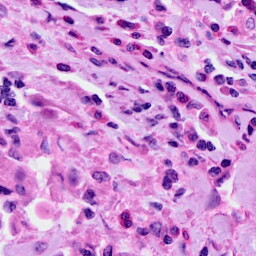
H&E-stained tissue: Cervix